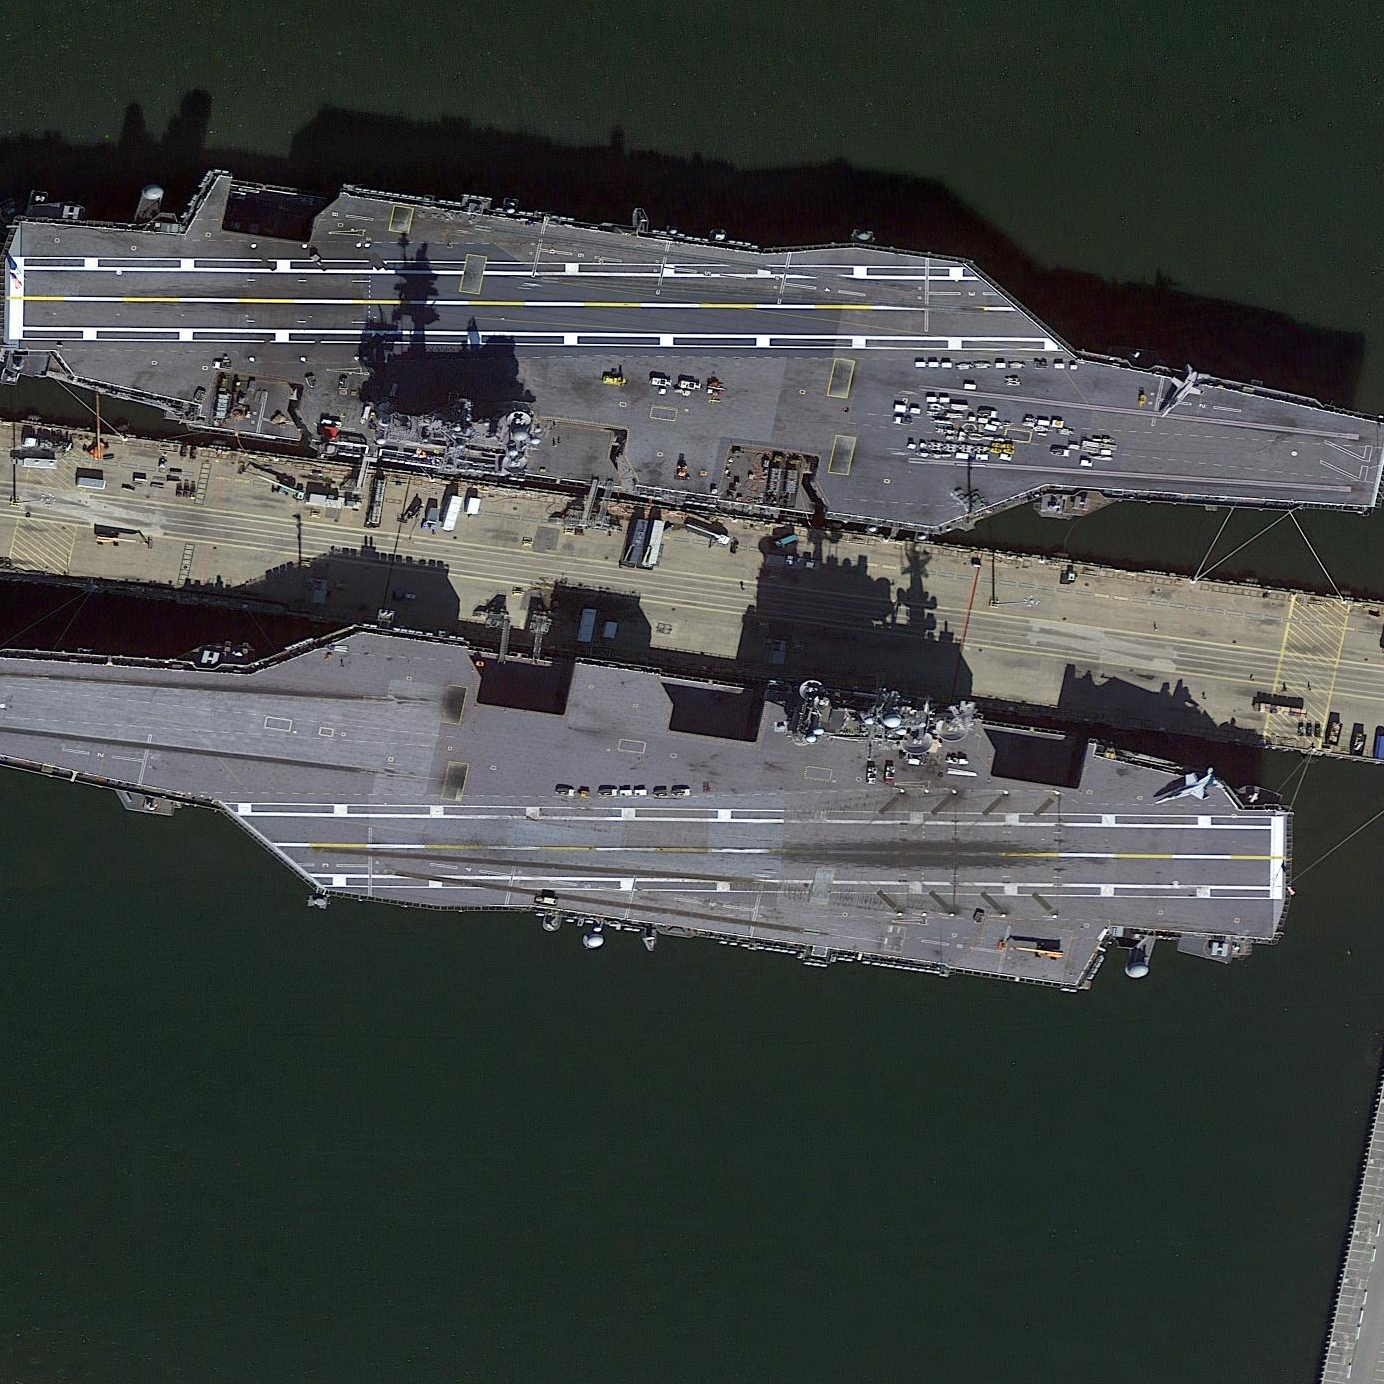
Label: aircraft_carrier